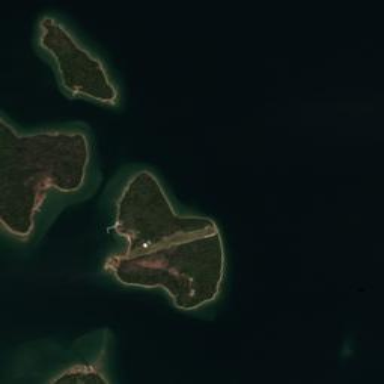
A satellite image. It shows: Island.